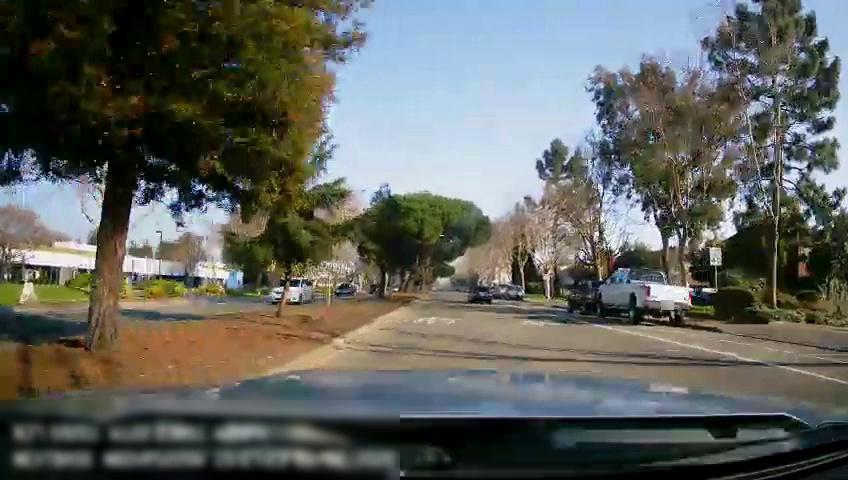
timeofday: Day
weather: Sunny
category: Drivable Space
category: Drivable Space
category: Vehicles | Truck
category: Vehicles | SUV
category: Vehicles | SUV
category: Vehicles | Truck
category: Vehicles | Car
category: Vehicles | Car
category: Vehicles | SUV
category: Lanes | Alternate Lane
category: Lanes | Alternate Lane
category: Traffic | Signs